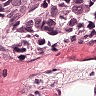
Metastatic tissue present: yes